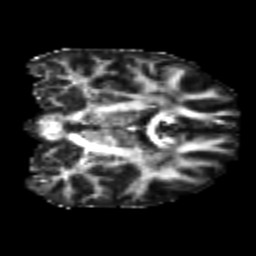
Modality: FA
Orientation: coronal
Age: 22
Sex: male
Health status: healthy
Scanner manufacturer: philips
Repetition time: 7.384 s
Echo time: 0.08599 s